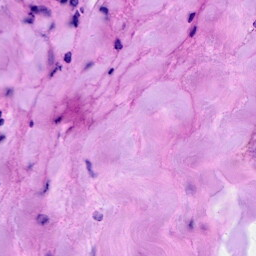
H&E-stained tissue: Breast